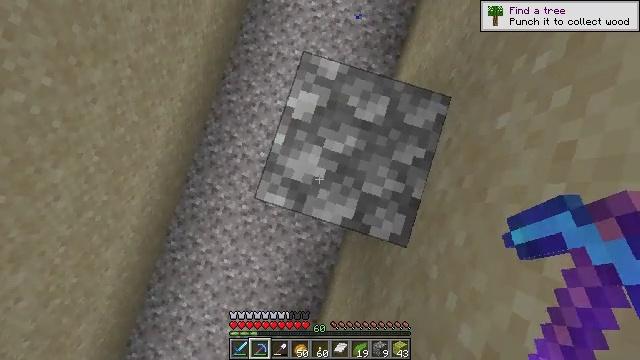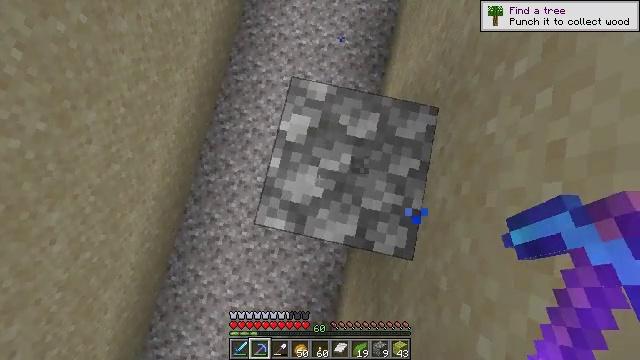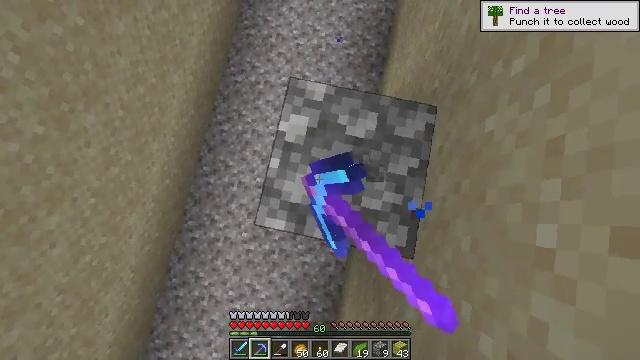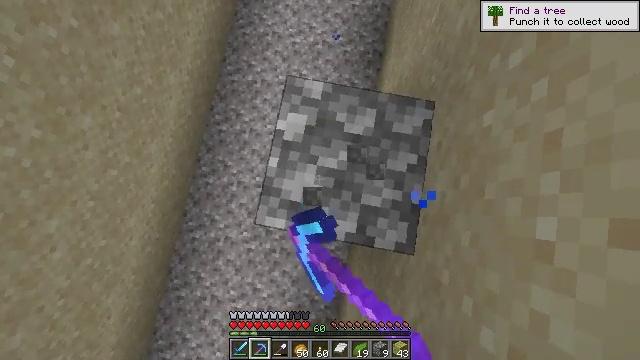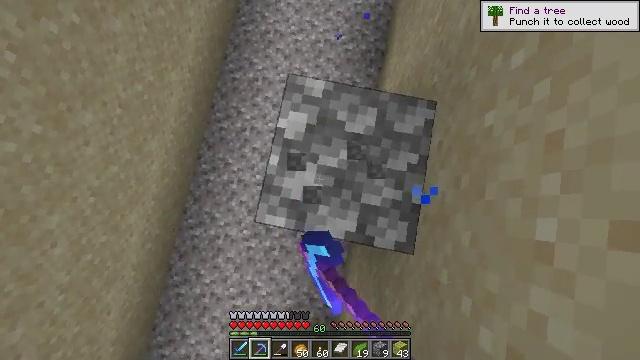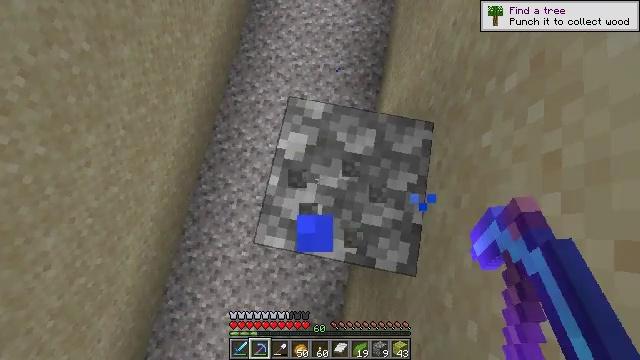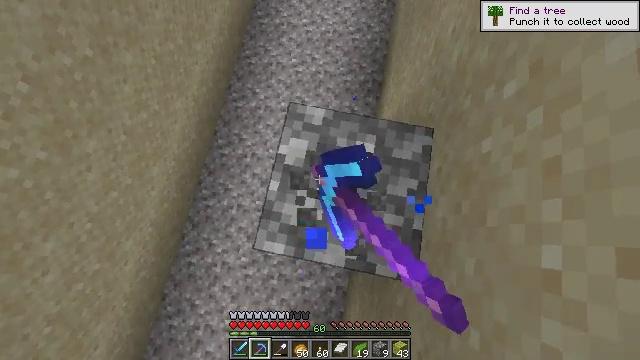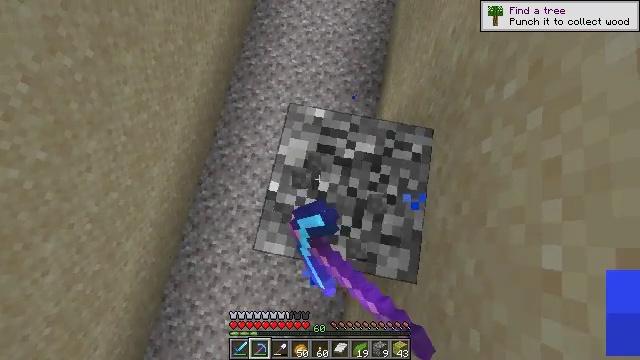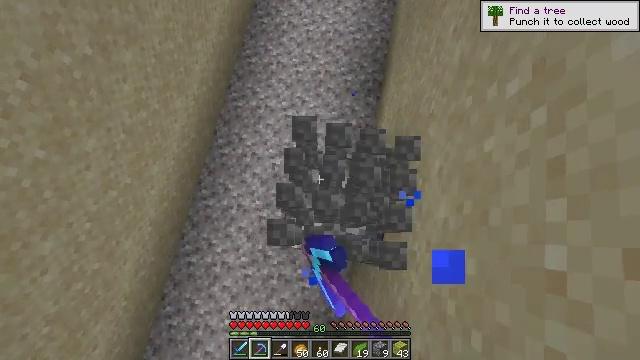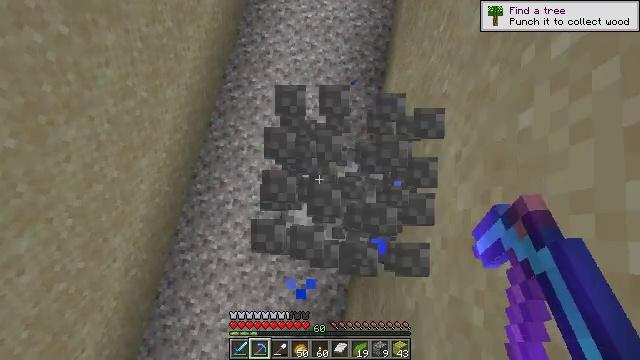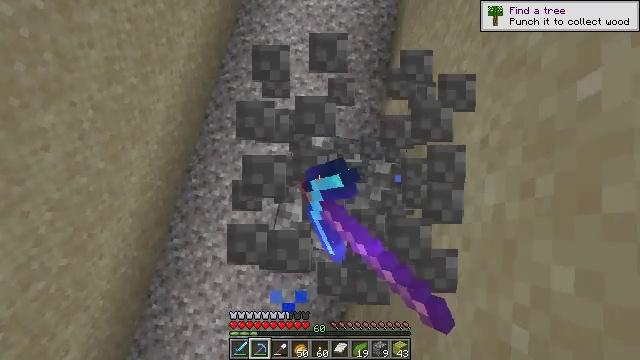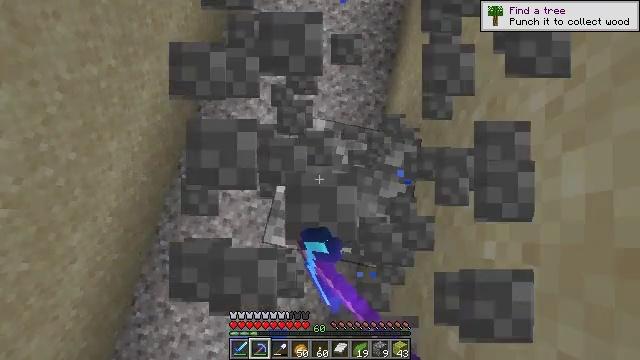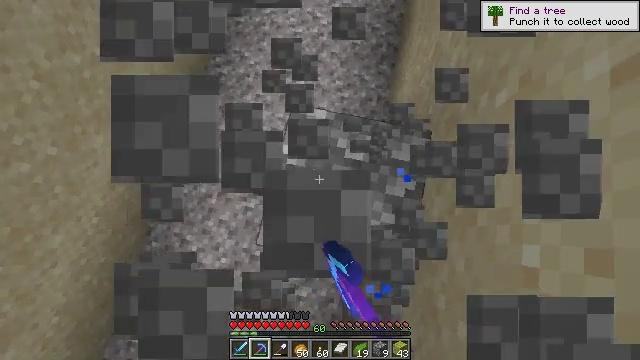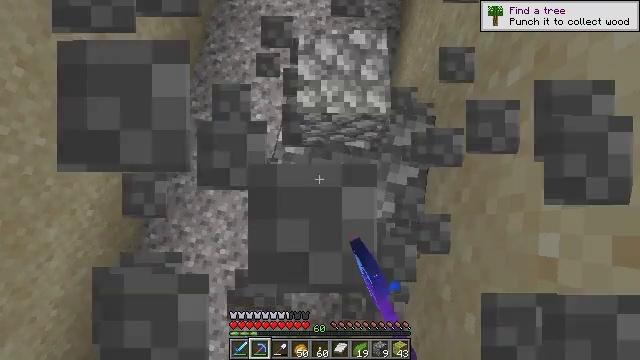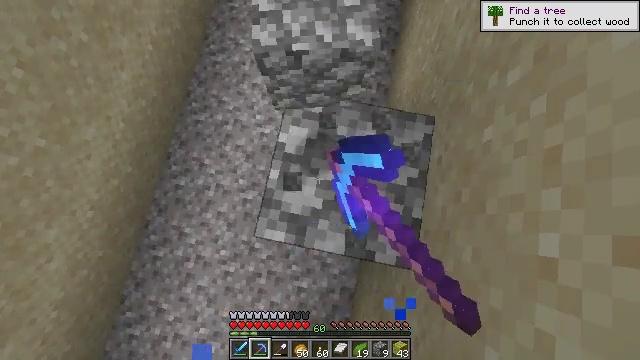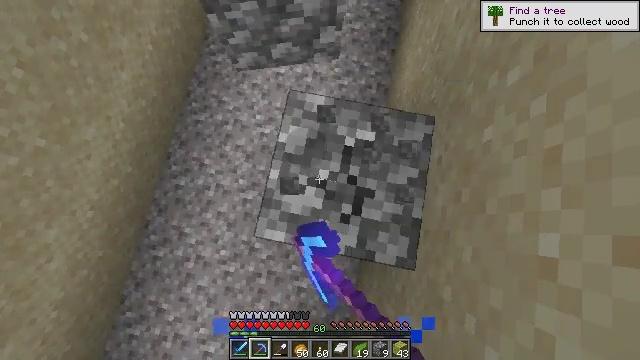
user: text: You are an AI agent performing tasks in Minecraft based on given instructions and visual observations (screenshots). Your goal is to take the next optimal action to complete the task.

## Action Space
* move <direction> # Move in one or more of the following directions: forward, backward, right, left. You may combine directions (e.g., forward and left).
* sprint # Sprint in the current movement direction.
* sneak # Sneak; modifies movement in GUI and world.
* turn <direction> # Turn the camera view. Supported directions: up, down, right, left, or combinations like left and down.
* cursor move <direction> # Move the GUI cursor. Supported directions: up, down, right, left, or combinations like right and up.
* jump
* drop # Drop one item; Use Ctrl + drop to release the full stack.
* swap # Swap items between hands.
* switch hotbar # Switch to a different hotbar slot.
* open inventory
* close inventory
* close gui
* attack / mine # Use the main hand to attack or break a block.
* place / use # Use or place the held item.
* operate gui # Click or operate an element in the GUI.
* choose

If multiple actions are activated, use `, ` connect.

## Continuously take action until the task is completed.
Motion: motion action
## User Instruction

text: Collect cobblestone blocks for construction.
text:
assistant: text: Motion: turn right and up, attack / mine
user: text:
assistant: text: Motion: attack / mine
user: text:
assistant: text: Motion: turn right, attack / mine
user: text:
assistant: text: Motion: attack / mine
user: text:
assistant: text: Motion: turn up, attack / mine
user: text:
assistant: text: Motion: turn up, attack / mine
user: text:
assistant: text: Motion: attack / mine
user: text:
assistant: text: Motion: attack / mine
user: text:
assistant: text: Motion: attack / mine
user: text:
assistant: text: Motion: attack / mine
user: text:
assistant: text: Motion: attack / mine
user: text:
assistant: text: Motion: attack / mine
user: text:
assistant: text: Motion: turn down, attack / mine
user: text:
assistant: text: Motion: attack / mine
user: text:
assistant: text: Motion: attack / mine
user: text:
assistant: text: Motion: attack / mine
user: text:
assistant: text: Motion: attack / mine
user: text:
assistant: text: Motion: attack / mine
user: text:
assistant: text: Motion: attack / mine
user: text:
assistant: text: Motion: attack / mine
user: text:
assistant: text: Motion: attack / mine
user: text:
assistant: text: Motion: attack / mine
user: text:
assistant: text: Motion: attack / mine
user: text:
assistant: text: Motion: attack / mine
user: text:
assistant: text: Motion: attack / mine
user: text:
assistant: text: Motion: attack / mine
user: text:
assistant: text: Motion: attack / mine
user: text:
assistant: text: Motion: attack / mine
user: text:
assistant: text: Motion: attack / mine
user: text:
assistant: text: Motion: attack / mine